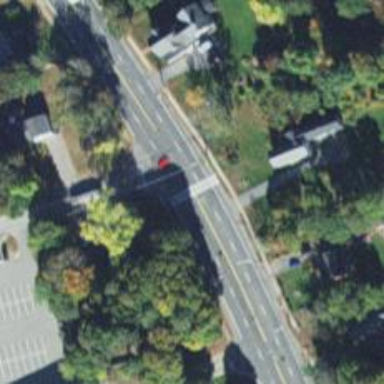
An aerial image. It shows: Marked crossing on the road.